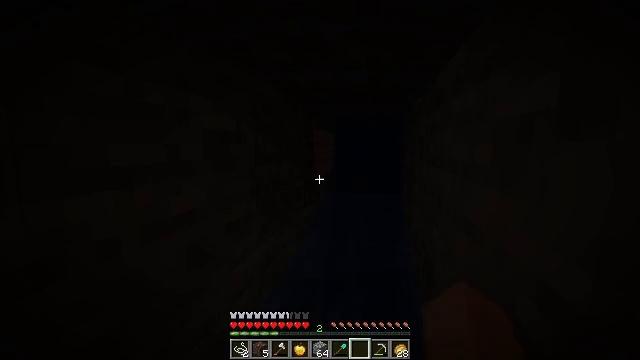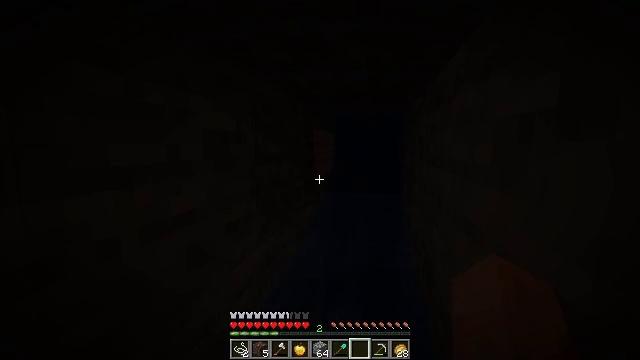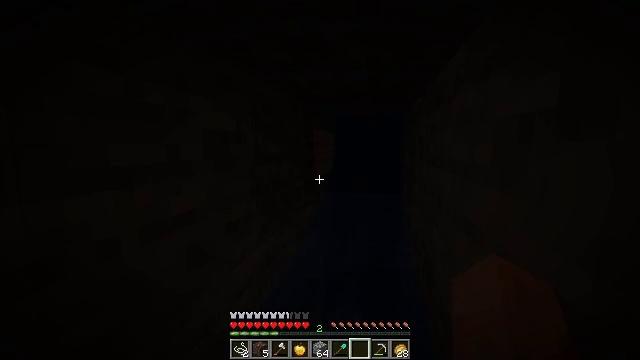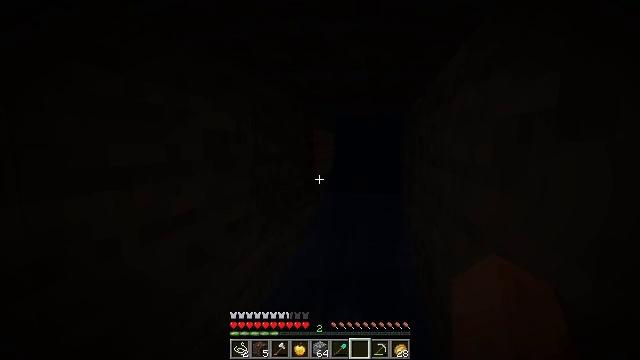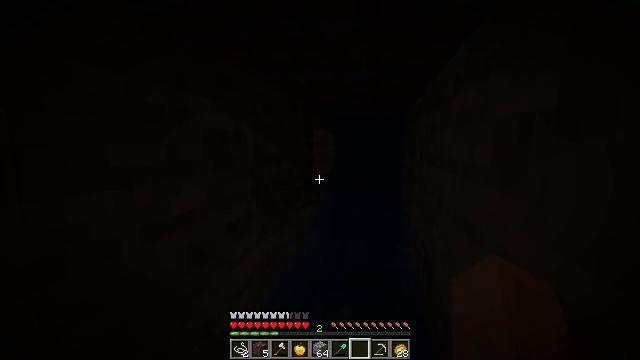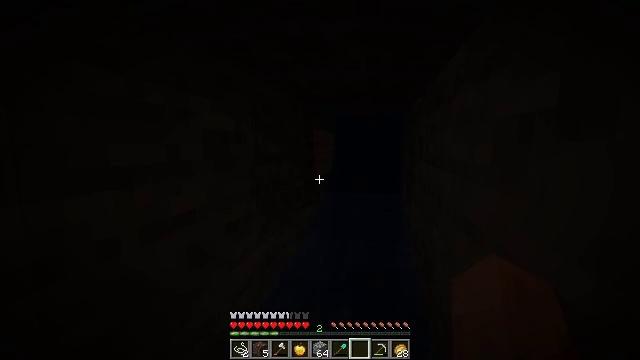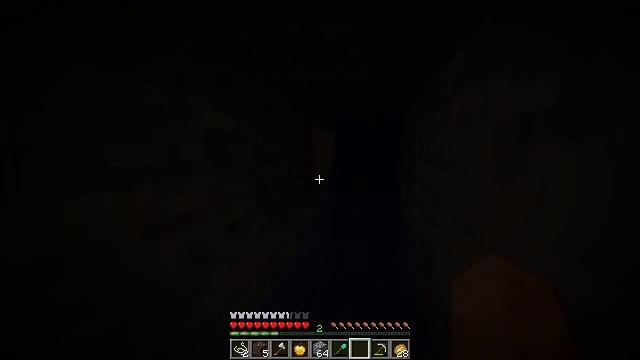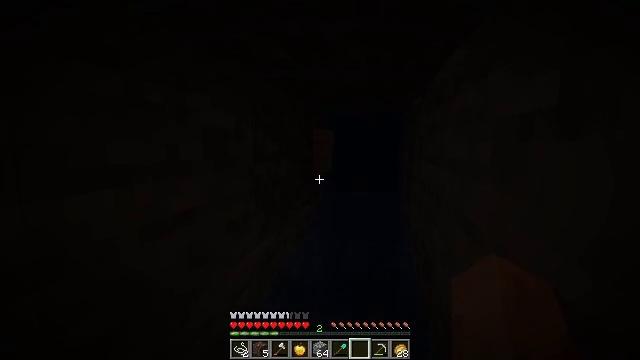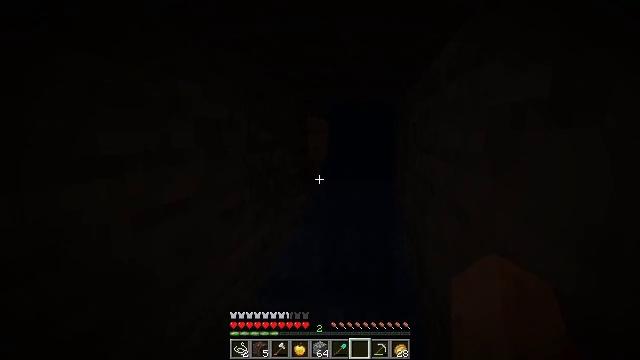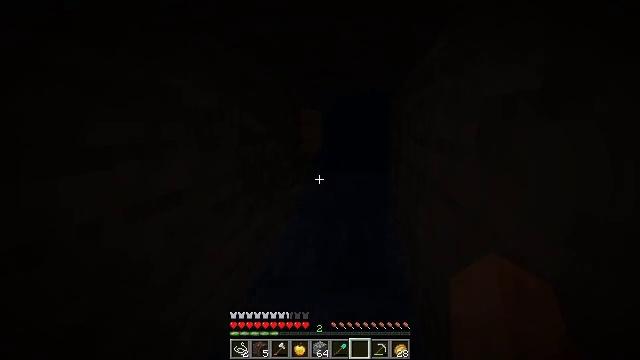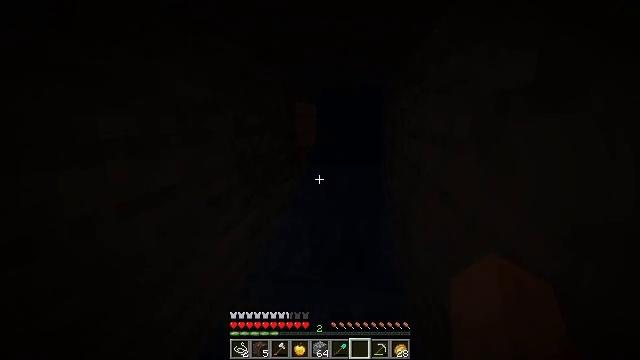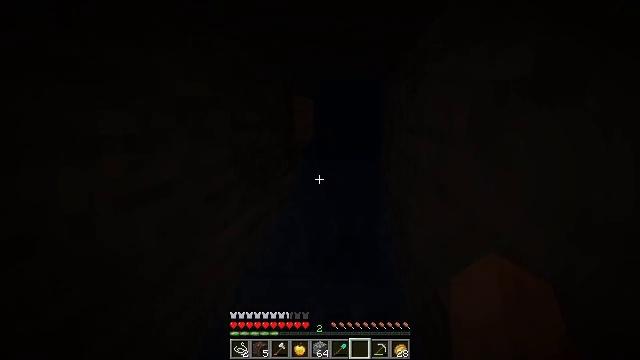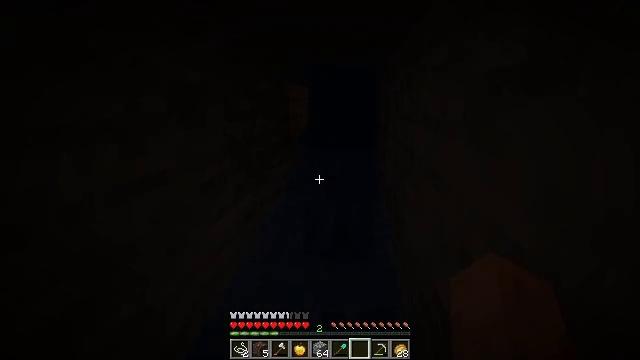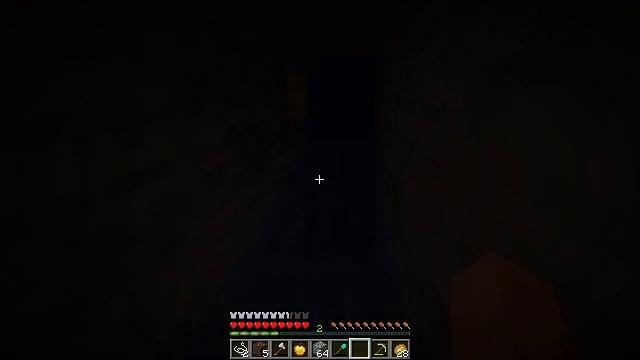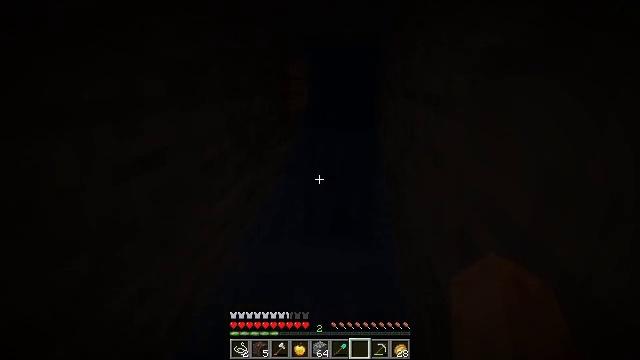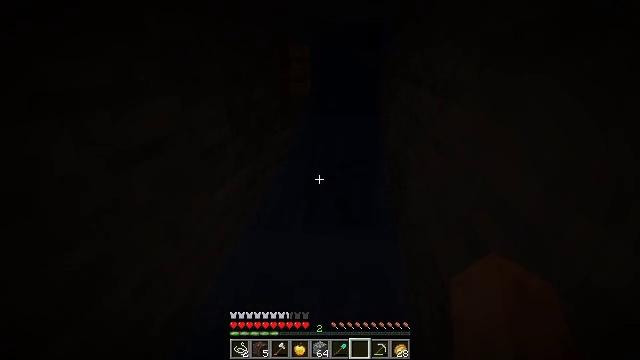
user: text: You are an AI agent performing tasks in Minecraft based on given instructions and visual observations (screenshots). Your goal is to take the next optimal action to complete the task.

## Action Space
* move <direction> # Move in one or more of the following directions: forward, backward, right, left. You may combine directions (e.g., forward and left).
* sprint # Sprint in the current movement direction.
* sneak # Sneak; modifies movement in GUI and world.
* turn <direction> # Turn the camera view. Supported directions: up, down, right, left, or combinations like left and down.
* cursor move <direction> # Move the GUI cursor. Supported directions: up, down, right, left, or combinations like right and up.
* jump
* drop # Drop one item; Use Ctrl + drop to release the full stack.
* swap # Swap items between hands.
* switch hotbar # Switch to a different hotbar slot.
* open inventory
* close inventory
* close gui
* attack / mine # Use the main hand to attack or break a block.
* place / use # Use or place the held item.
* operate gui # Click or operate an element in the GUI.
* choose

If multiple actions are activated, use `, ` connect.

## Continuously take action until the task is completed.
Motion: motion action
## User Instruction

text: Mine jungle wall sign from the wall.
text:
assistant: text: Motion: no_op
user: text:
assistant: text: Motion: no_op
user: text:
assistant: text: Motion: no_op
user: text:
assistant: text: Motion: no_op
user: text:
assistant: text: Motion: no_op
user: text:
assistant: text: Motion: no_op
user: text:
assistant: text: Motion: no_op
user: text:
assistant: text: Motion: turn right and down
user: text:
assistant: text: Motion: turn right and down
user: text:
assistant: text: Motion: turn right and down
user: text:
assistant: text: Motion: turn down
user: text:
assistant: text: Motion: turn right and down
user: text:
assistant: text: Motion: turn down
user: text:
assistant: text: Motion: move right, turn down
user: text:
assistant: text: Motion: move forward and move right, turn down
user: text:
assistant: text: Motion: move forward and move right
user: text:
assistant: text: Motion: move forward and move right
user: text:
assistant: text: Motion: move forward and move right, turn left
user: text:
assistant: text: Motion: move forward and move right, turn left
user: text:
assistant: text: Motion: move forward and move right
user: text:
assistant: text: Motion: move forward and move right
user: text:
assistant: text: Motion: move forward and move right
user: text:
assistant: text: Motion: move forward and move right
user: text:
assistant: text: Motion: move forward and move right
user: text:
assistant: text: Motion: move forward and move right
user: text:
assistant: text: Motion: move forward and move right
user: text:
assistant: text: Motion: move forward and move right
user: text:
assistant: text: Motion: move forward and move right
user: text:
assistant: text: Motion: no_op
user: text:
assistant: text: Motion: no_op